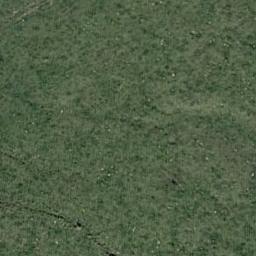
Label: meadow